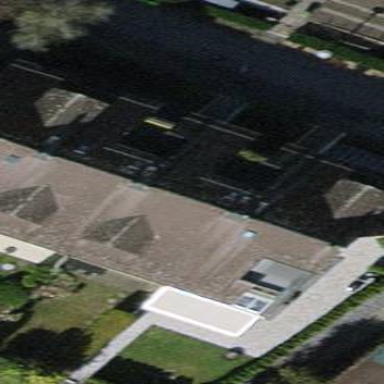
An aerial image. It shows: Terrace building.